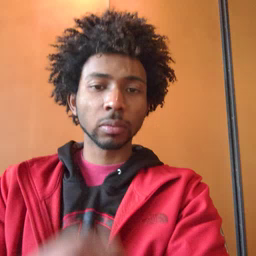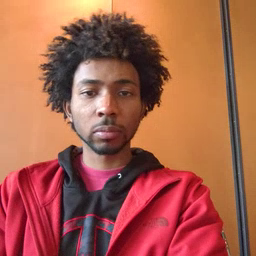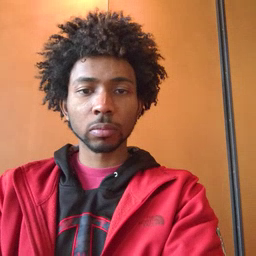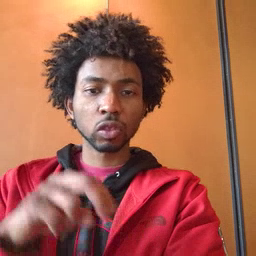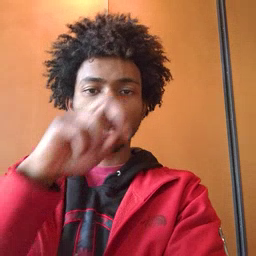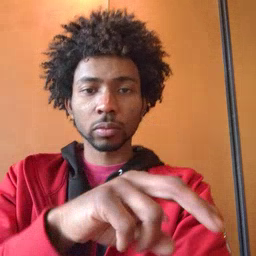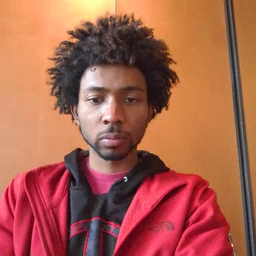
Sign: jump